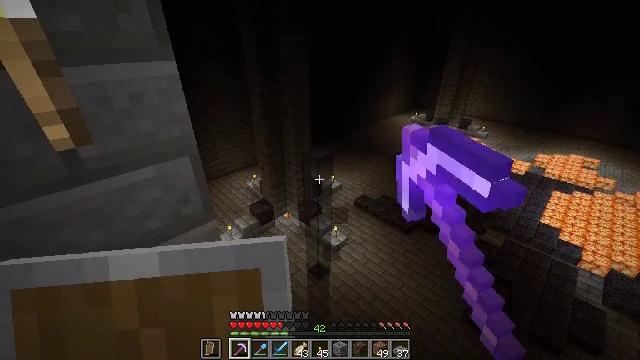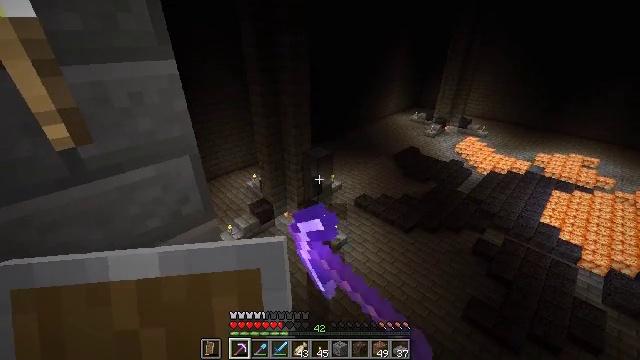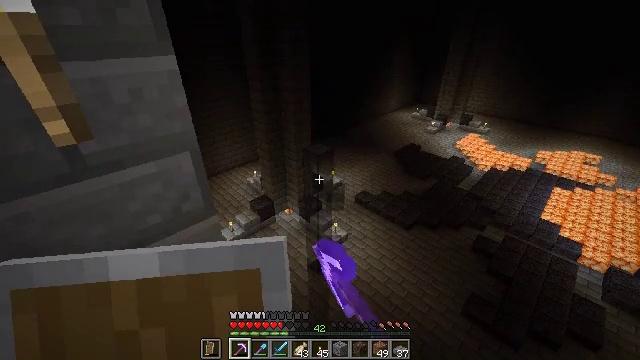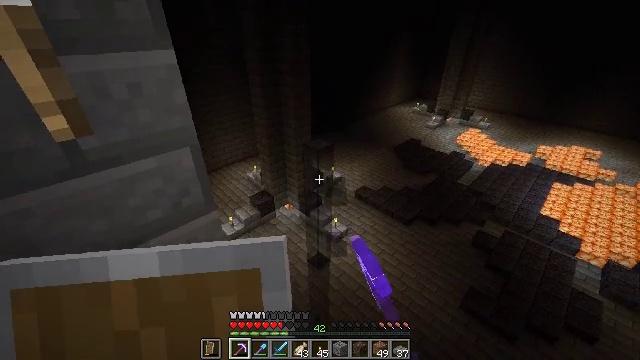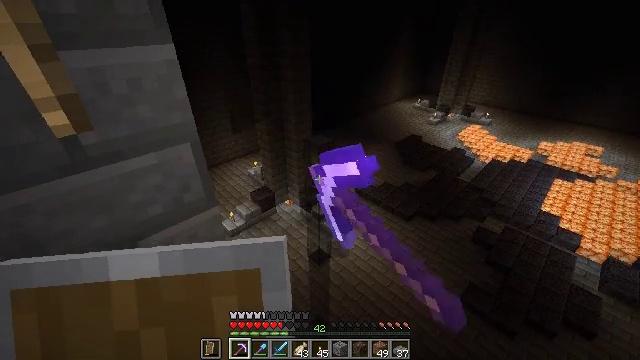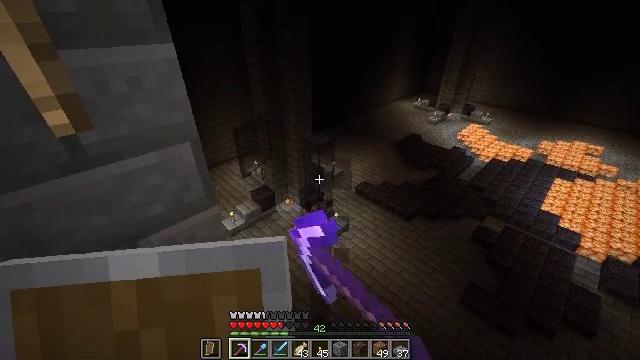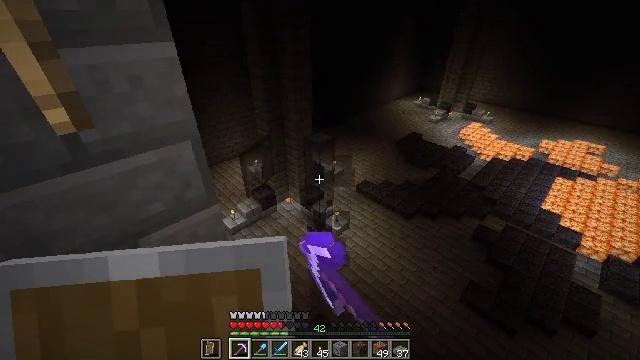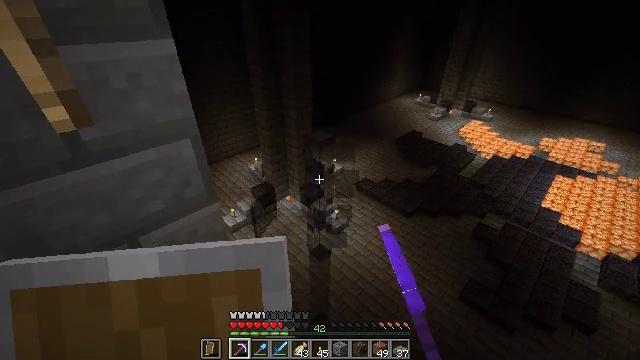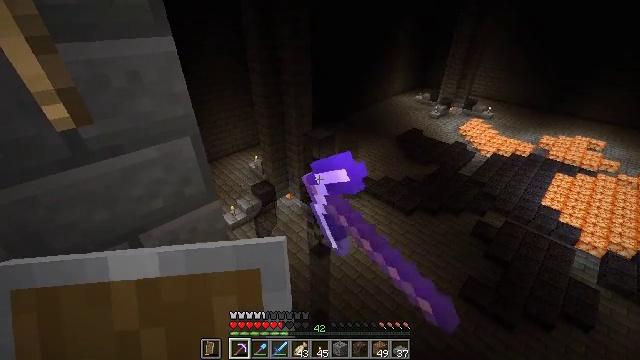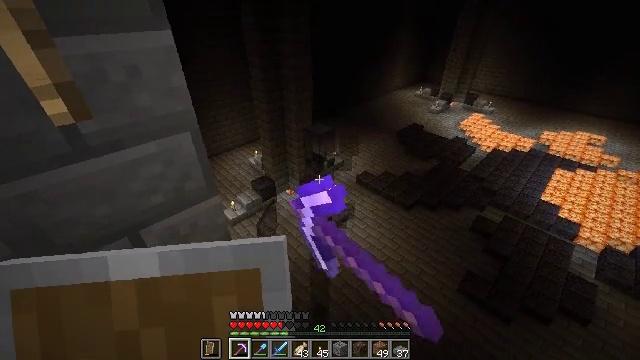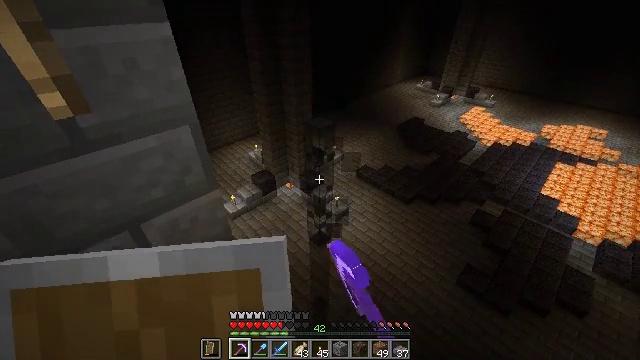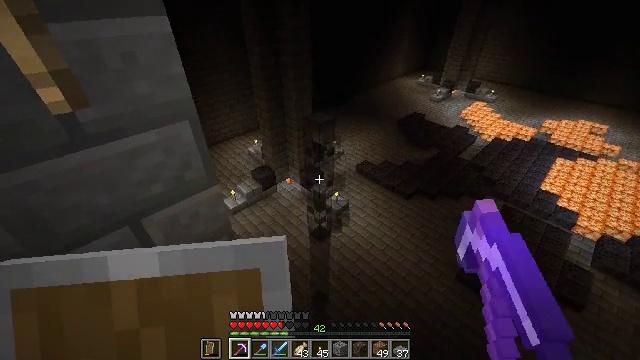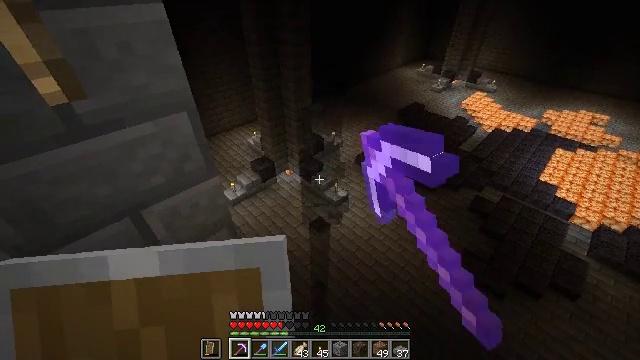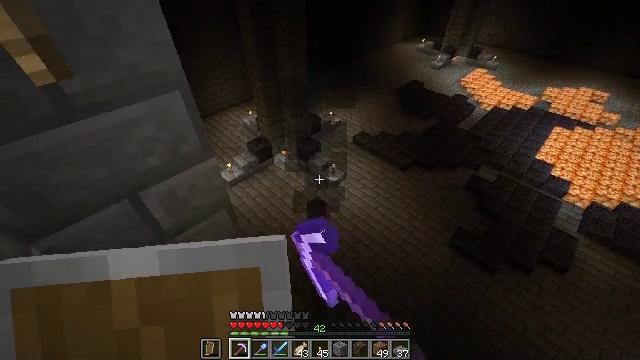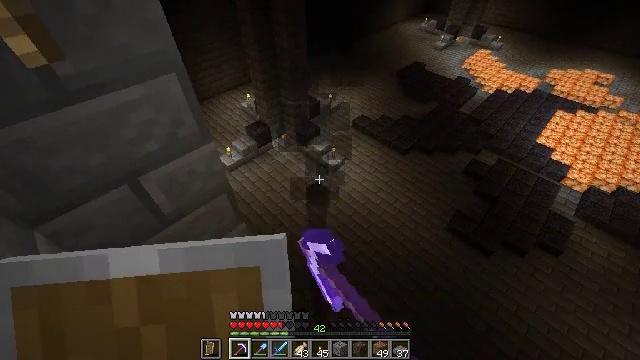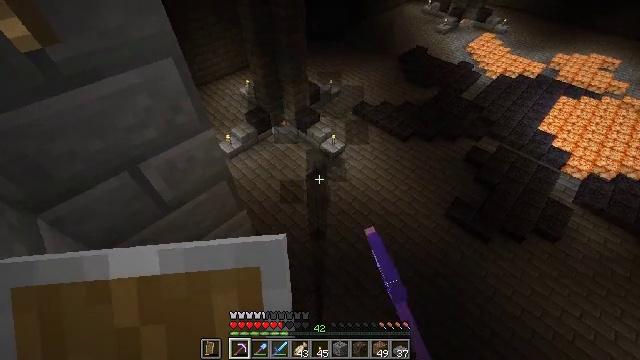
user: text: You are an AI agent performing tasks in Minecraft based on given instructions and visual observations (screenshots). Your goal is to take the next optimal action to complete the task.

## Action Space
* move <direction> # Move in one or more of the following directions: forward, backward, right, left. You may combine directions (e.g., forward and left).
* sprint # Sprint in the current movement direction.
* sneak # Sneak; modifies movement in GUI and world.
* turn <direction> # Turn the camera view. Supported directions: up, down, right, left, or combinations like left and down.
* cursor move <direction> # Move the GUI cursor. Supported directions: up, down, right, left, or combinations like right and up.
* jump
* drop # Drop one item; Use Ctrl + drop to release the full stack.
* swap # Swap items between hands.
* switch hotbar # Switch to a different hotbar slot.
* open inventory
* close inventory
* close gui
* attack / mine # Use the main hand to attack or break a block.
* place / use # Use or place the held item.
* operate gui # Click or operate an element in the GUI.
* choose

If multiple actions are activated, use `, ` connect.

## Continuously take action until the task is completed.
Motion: motion action
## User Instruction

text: Mine the black stained glass pane.
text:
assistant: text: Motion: attack / mine
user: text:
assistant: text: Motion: attack / mine
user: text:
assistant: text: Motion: turn down, attack / mine
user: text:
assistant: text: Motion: attack / mine
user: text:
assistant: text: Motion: attack / mine
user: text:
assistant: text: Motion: attack / mine
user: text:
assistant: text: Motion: attack / mine
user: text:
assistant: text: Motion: attack / mine
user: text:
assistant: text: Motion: turn down, attack / mine
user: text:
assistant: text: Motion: turn down, attack / mine
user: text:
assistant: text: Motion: turn down, attack / mine
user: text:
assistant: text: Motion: turn down, attack / mine
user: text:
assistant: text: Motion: turn down, attack / mine
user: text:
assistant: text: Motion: turn down, attack / mine
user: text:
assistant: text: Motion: turn down, attack / mine
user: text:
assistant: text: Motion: attack / mine
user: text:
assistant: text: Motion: attack / mine
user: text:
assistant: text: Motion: attack / mine
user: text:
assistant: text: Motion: attack / mine
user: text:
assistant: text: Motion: attack / mine
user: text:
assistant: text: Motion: attack / mine
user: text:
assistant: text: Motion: attack / mine
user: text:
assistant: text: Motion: attack / mine
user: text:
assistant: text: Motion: attack / mine
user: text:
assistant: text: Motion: attack / mine
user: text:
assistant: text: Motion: attack / mine
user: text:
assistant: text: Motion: attack / mine
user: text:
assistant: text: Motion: attack / mine
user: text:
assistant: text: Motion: attack / mine
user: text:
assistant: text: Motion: attack / mine